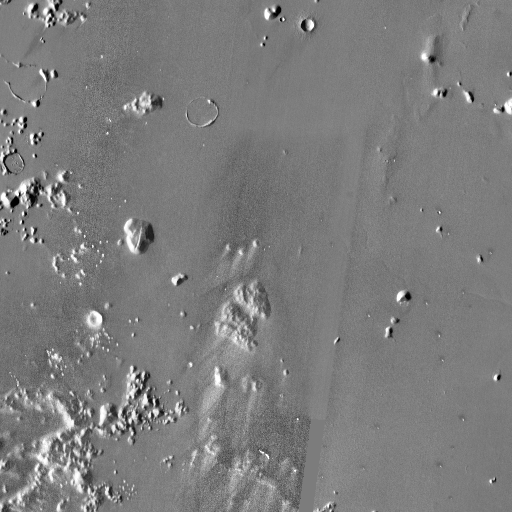
Crater classes present: Background, Other, Buried